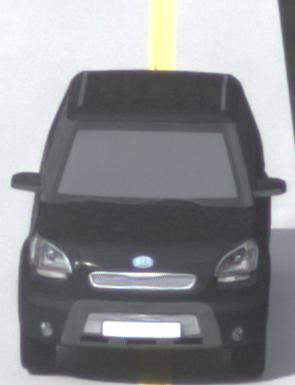
Make: KIA
Model: Soul 1.6
Detailed model: Soul (AM)
Model produced from: 2009/02
Model produced until: 2009/11
Doors: 5
Color: black
Road condition: dry road
Daytime: morning or afternoon
Contrast: low contrast